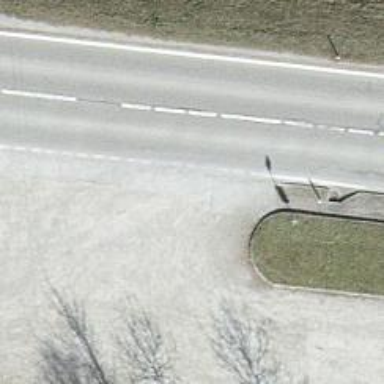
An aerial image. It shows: Bus stop along the road.